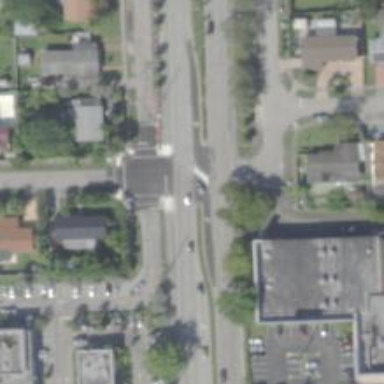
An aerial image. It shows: Secondary link road with asphalt surface.